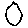
Label: circle